Question: I have many select inputs on a page (96 or 384). Each has an extensive list of options - almost 1000. As a result the size of the page is between 4-8MB (1-4MB compressed). I decided to make to page load faster by putting list of options just once and then add it to each input with JavaScript.
Unfortunately, the browser either needs a lots of time to finish the task (~3 minutes on FF 10) or hangs (Chrome 17). I tried to accomplish the task with jQuery and pure JS. No difference at all.
Is the task feasible? What should I know to write fast and efficient JavaScript?

Edit: I put all the options to a single string and use innerHTML to put it to the select input. Thanks for such a quick response.
Edit2: I generate elements the way suggested by Diodeus. However, I load options when the select element is in focus (thanks rlemon). I believe all the answers are very helpful and might be valuable for anyone having similar problem. Thank you all.
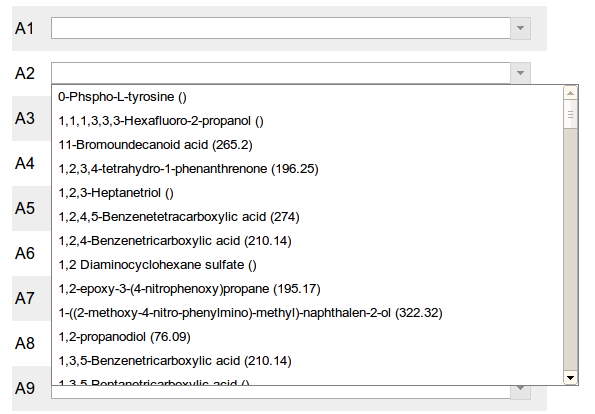
Answer: Build up your HTML as a string or single object an inject it all into that page in one go. DOM re-writes are slow because document re-flows must be calculated for each insert.